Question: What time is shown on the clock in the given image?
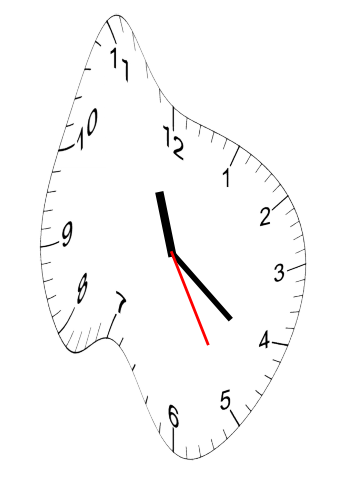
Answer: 11:21:25